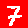
Digit: 7